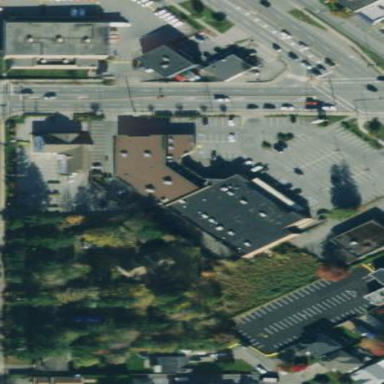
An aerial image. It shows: Commercial building.